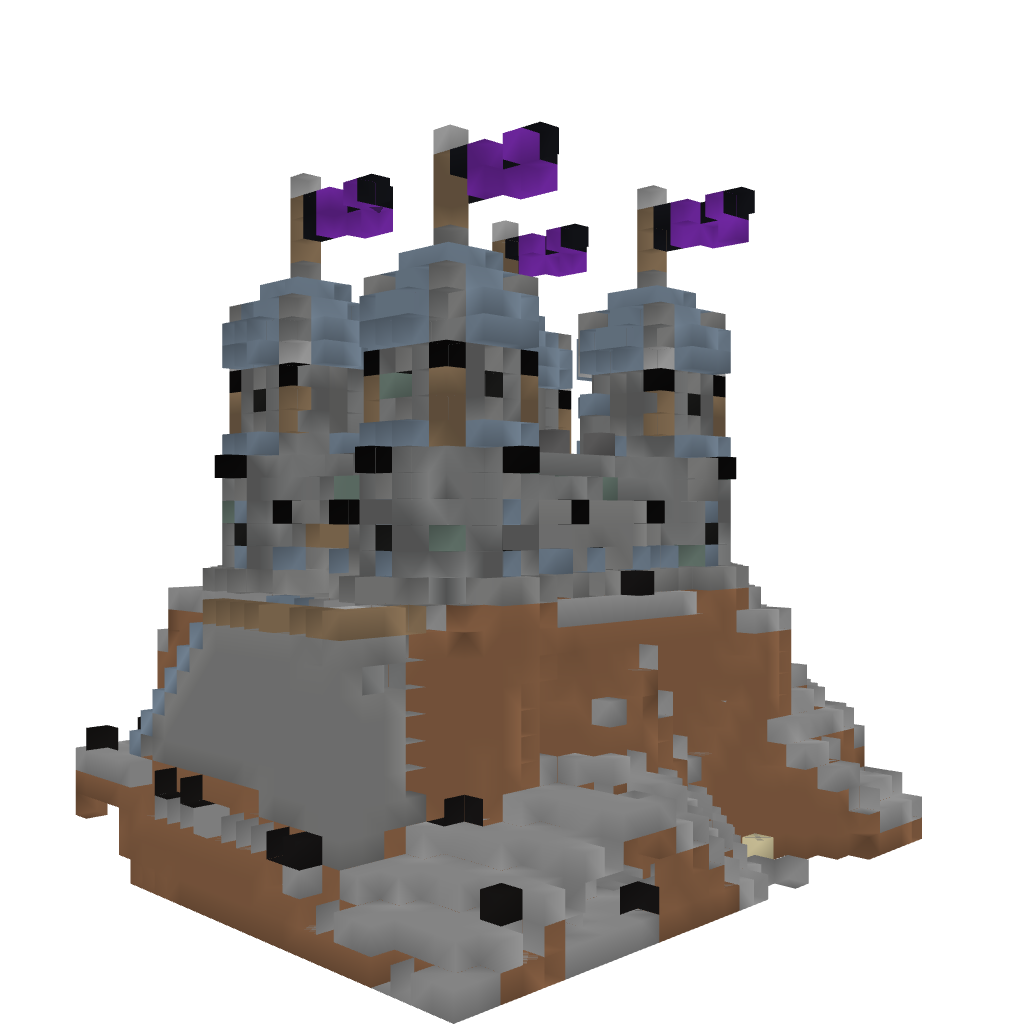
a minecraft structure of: Small Castle